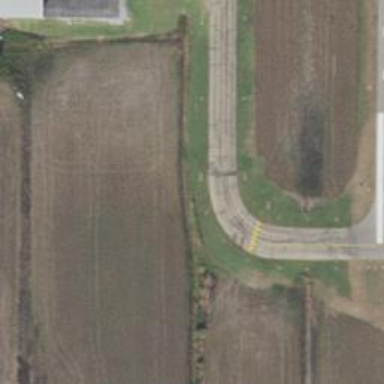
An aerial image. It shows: View of taxiway at the airport.